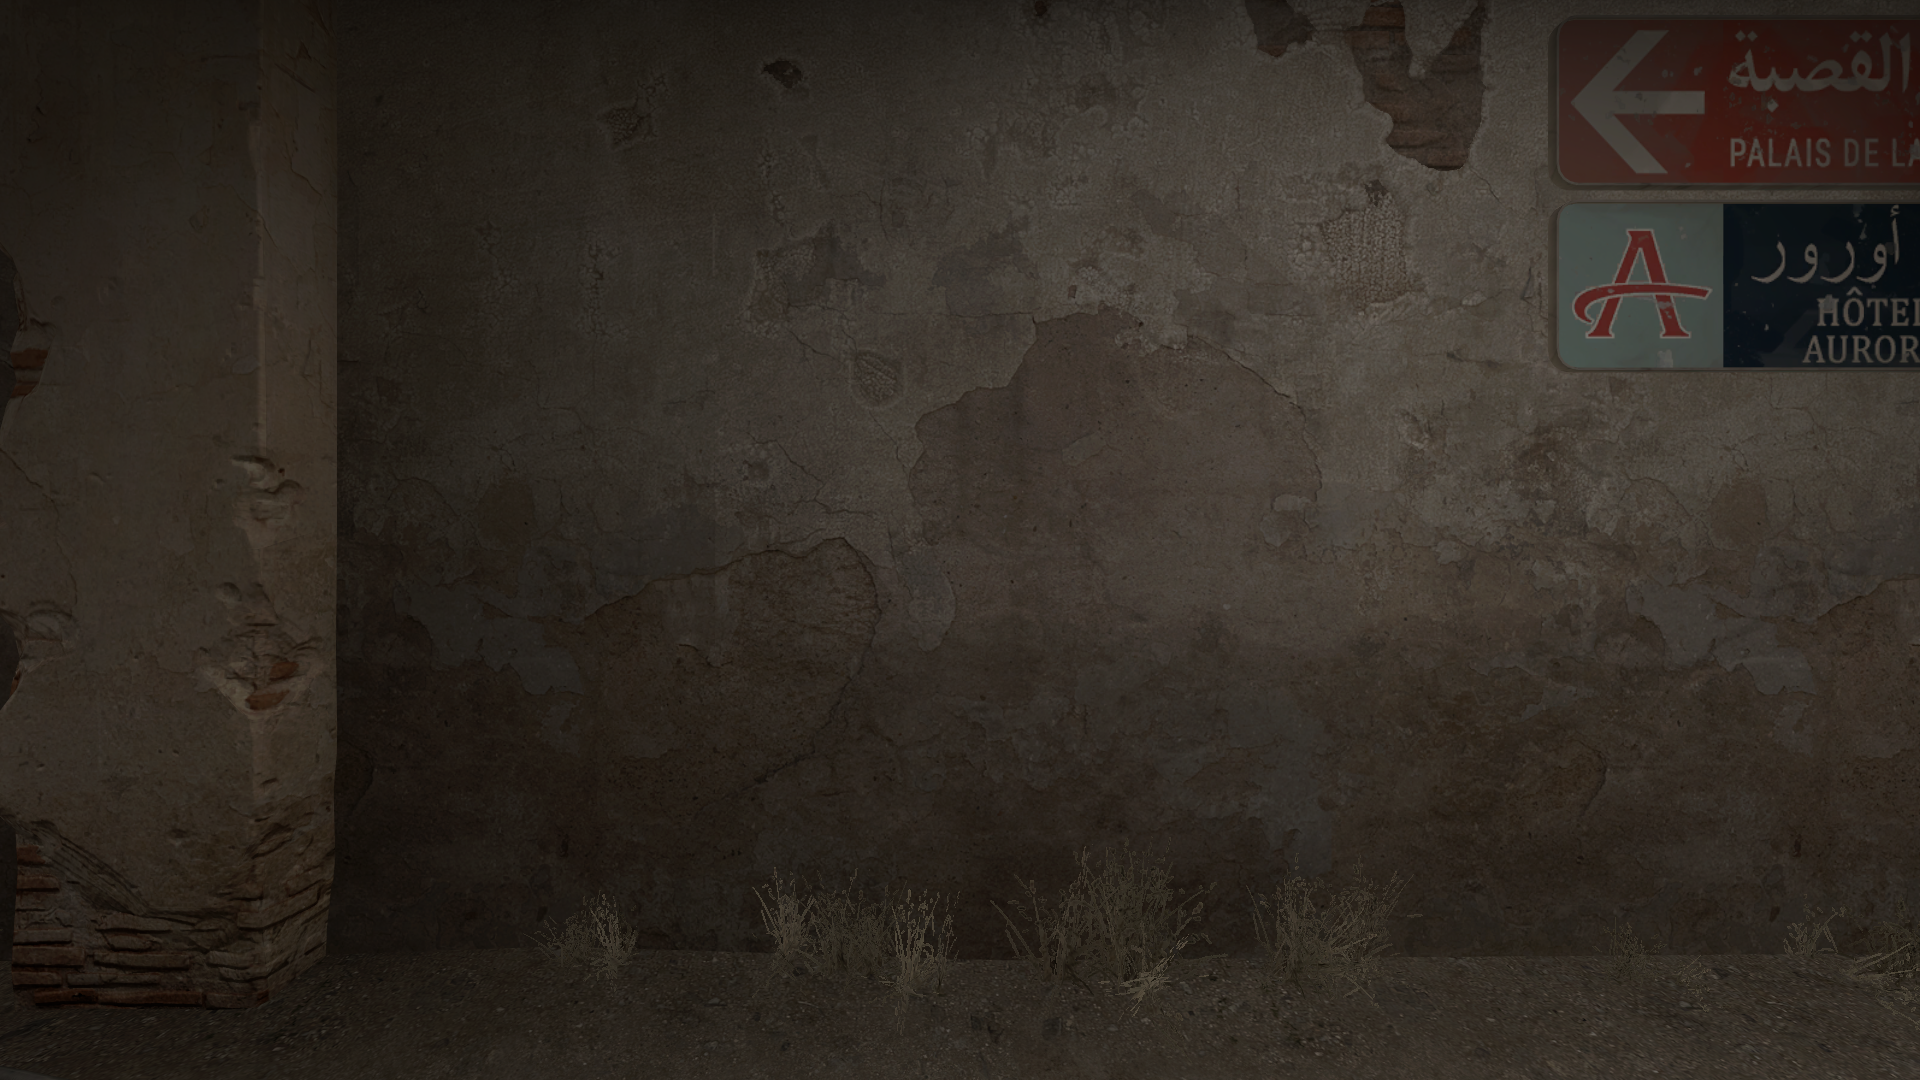
Map: de_dust2